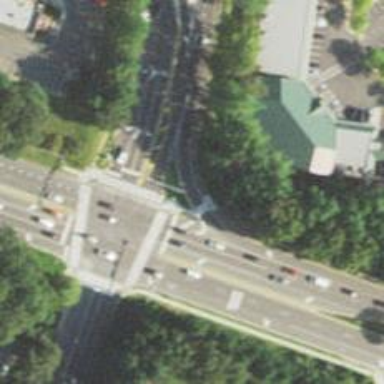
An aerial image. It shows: Secondary link road.